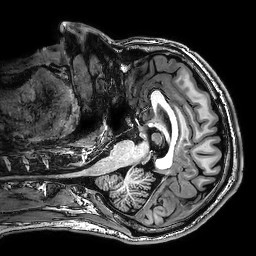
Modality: T1w
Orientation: axial
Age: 34
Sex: male
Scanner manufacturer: philips
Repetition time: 0.00817 s
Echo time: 0.00375 s